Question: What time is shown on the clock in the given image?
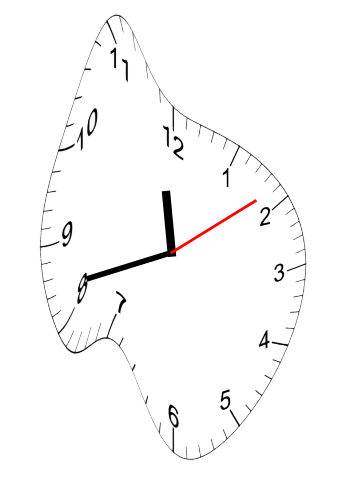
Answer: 11:42:09